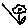
Label: flower